Question: When I am using Choregraphe for NAO Robot's 3D/Computer-Generated view (the simulation) I get an error with the Record Video and Speech Recognition functions.
The errors are:
'''
[ERROR] behavior.box :onLoad:22 _Behavior__lastUploadedChoregrapheBehaviorbehavior_11803614104__root__RecordVideo_3__RecordVideo_4: ALProxy::ALProxy
Can't find service: ALVideoRecorder
'''
and
'''
[ERROR] behavior.box :__init__:10 _Behavior__lastUploadedChoregrapheBehaviorbehavior_11803614104__root__SpeechReco_16: ALProxy::ALProxy
Can't find service: ALSpeechRecognition
'''
Picture of Choregraphe View

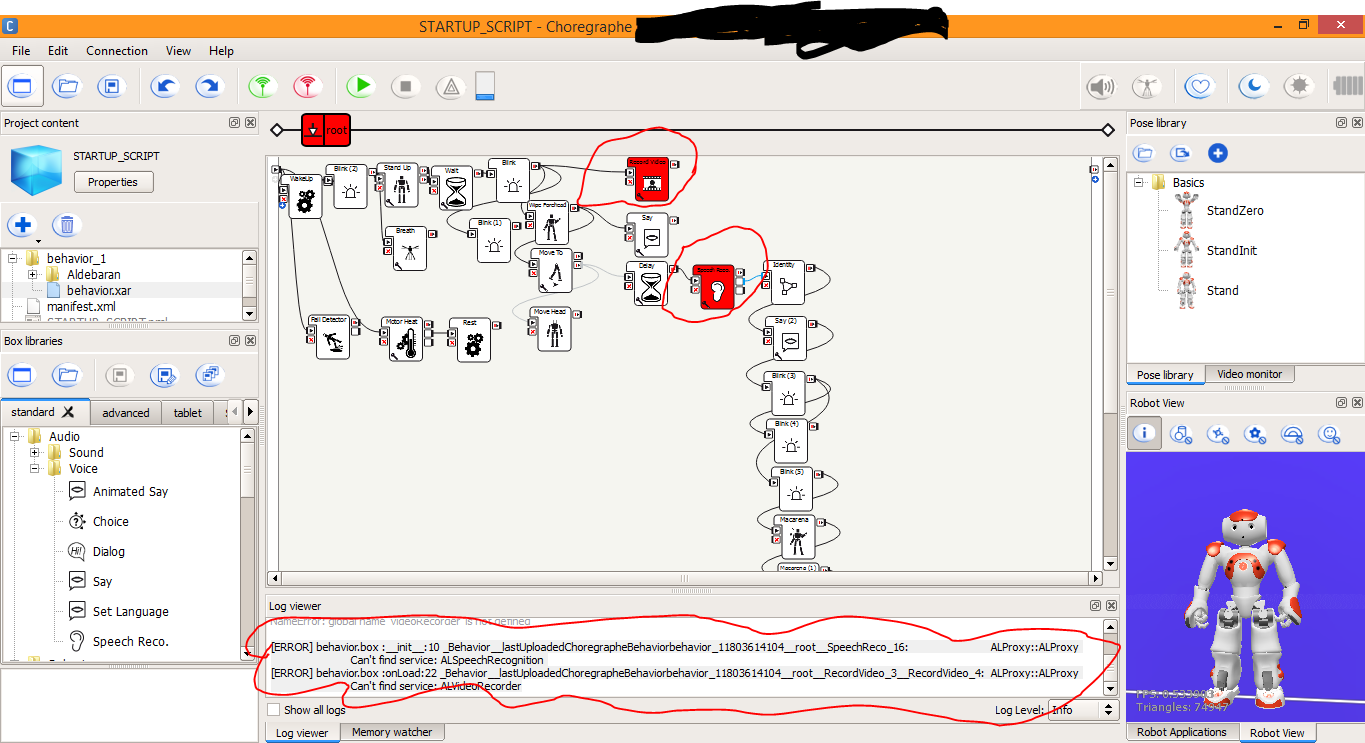
Answer: That is because when you are using the "virtual Nao" you cannot access to the camera or the speech recognition functions (no microphone or camera available)